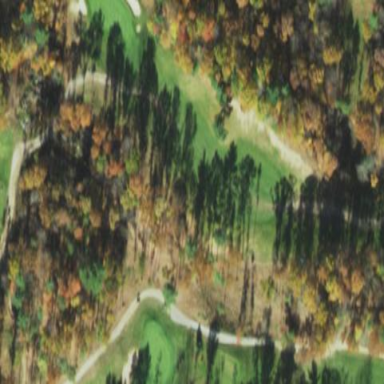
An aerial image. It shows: Grassy area designated as golf fairway.